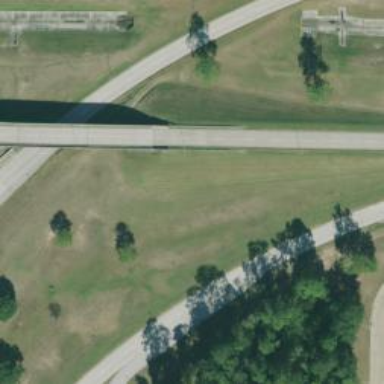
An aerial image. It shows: Bridge along trunk link highway.